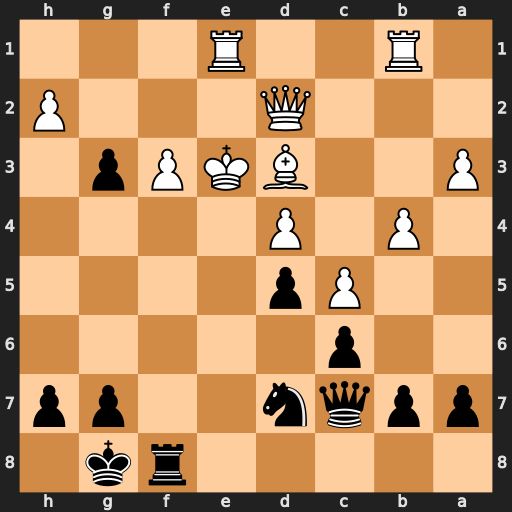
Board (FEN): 5rk1/ppqn2pp/2p5/2Pp4/1P1P4/P2BKPp1/3Q3P/1R2R3
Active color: b
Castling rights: -
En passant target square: -
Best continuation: Qf4+ Ke2 Qxf3#